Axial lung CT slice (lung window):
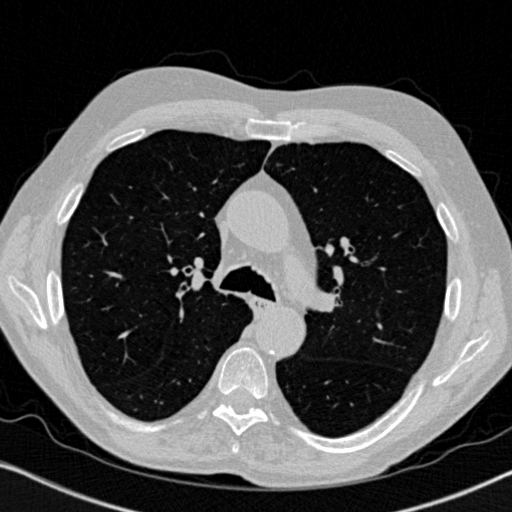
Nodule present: no